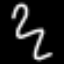
Label: squiggle